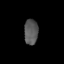
Tissue: lung
Cell type: Epithelial cells
Senescence score: 0.1945
Nuclear area (px): 341
Mean DAPI intensity: 88.68